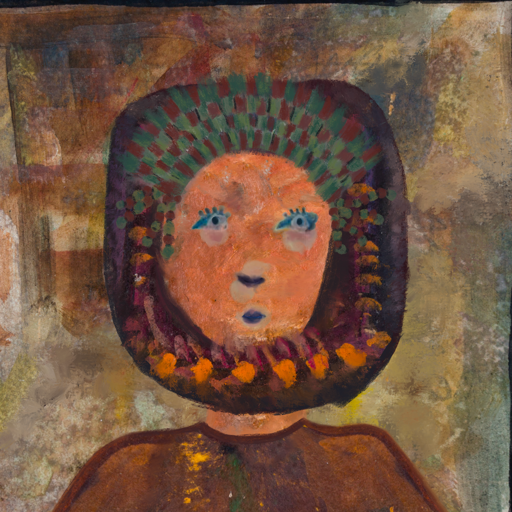
Background: Mosgoul, Head And Neck Front: Boggyland, Face Front: Hill_Girl, Bust: Comrade, Hair Front: Doll, Head Accessory: After_Raid_Crown, Second Necklace: Blank, Necklace: Blank, Baby: Blank